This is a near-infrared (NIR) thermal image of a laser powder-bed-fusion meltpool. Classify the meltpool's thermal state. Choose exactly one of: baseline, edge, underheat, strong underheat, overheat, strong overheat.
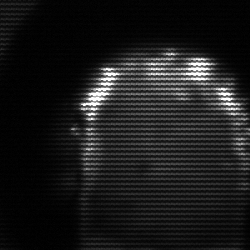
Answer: baseline